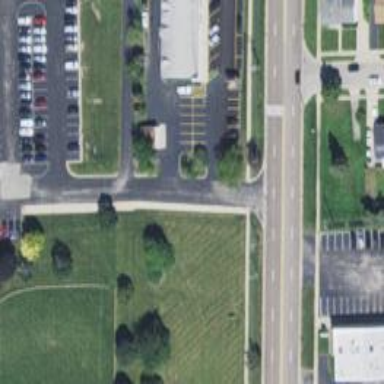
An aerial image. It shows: Footway with asphalt surface and crossing.